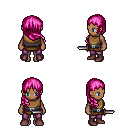
a pixel art fantasy rpg character, female body template, human, dark skin, leather chest armor, magenta pants, pink right-swept hairstyle, maroon shoes, dagger, four views (front, back, left, right), 2x2 character sprite sheet, small pixel art, hard edges, no anti-aliasing